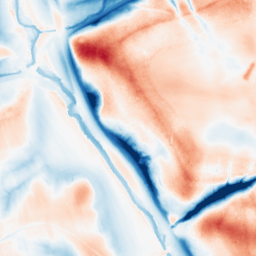
Category: classical
Decomposition family: uniform
Decomposition parameters: size: 50
Upsampling method: edge_directed
Upsampling parameters: scale: 2
Upsampling scale: 2